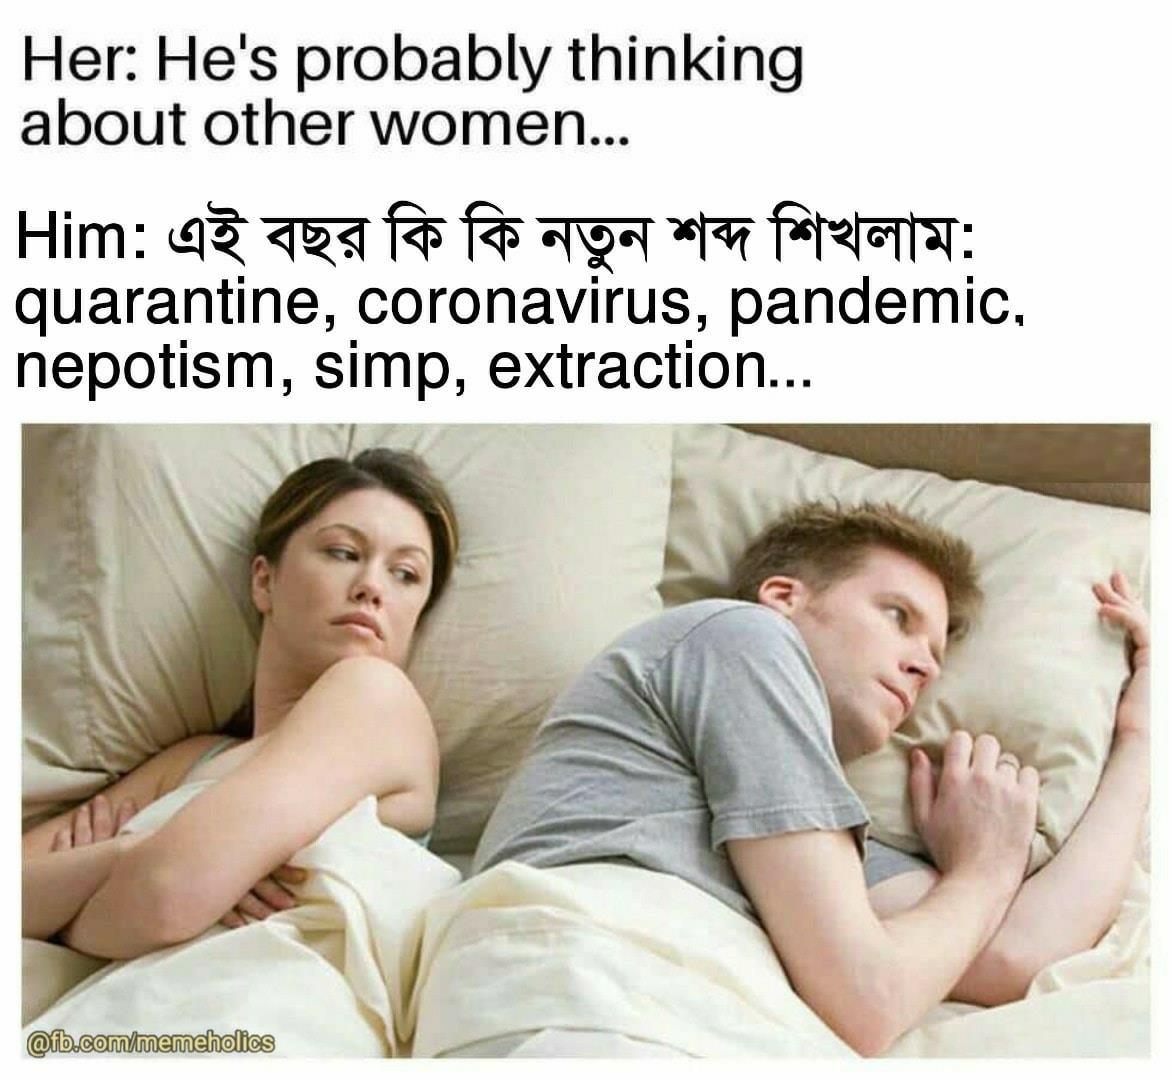
Caption: Her: He's probably thinking about other women ....    Him :  এই বছর কি কি নতুন শব্দ শিখলাম :   quarantine , coronavirus , pandemic , nepotism , simp , extraction....
Label: non-hate